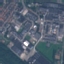
Label: Industrial